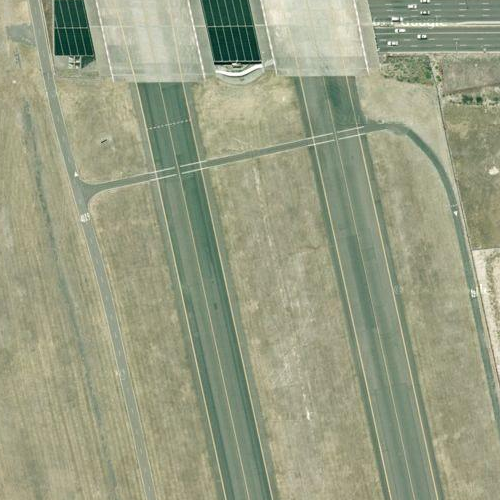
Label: sydney